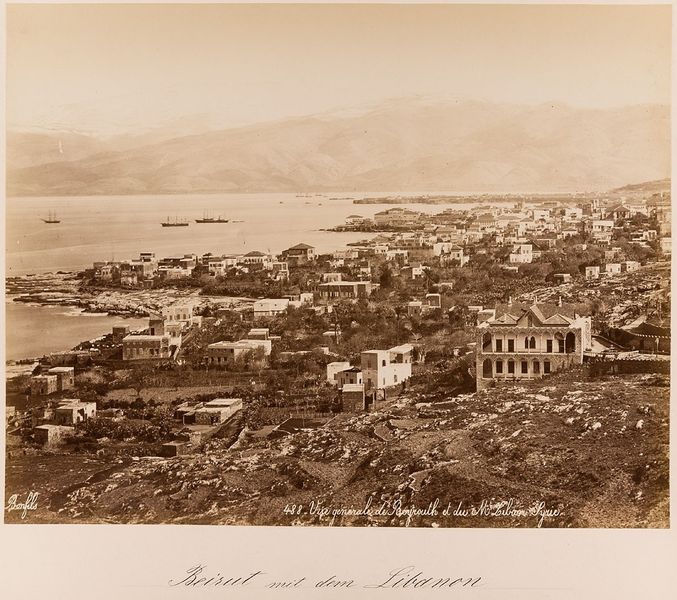
Titel: 488. Vue générale de Beyrouth et du Liban. Syrie
Künstler: Félix Bonfils
Standort: Hamburg
Institution: Museum für Kunst und Gewerbe Hamburg
Schlagwörter: stadt, ort, dorf, silhouette, bucht, foto, fotografie, photographie, stadtansicht, photo, karton, fjord, prospekt, albumin, lichtbild, saint, reisefotografie, georges, stadtpanorama, schwarzweißpositivverfahren, silbersalzverfahren, schwarzweißfotografie, reisephotographie, albuminpapier, förde, golfe